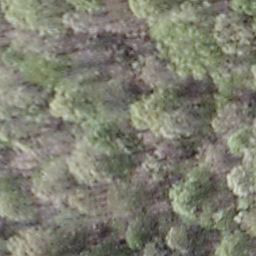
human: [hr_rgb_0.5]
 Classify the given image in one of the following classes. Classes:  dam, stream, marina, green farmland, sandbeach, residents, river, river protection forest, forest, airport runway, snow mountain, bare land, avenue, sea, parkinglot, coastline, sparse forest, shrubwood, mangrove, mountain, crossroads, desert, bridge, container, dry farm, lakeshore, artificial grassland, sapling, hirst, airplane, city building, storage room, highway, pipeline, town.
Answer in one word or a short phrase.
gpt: shrubwood